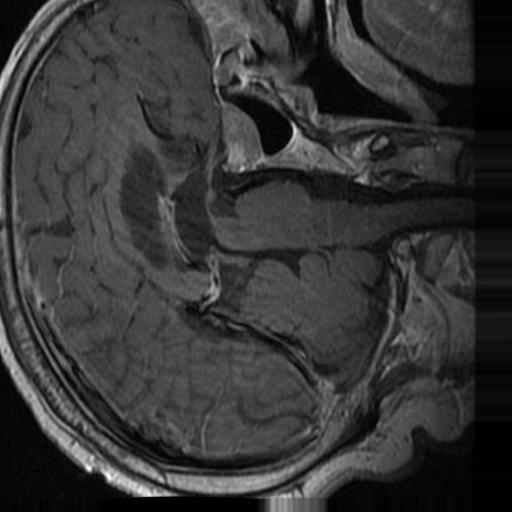
Label: brain_tumor